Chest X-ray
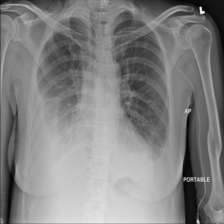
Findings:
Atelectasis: negative
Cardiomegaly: negative
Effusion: positive
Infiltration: negative
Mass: negative
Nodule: negative
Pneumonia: negative
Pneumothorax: negative
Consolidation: negative
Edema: negative
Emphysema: negative
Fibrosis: negative
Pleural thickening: negative
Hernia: negative